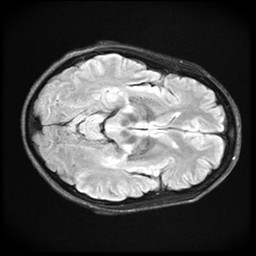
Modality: FLAIR
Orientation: axial
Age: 44
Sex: female
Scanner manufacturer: ge
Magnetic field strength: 3 T
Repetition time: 11 s
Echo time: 0.1497 s